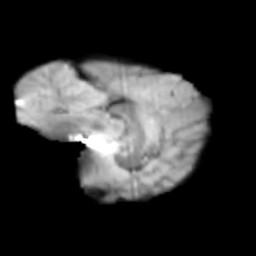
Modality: T2w
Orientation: sagittal
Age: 12
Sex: female
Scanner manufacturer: siemens
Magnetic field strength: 3 T
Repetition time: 3.8 s
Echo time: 0.07 s